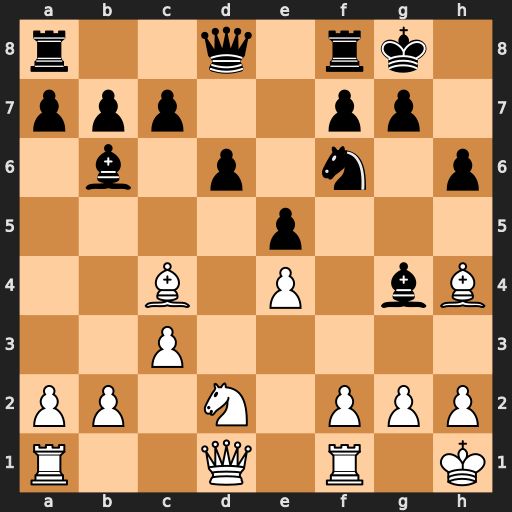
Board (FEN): r2q1rk1/ppp2pp1/1b1p1n1p/4p3/2B1P1bB/2P5/PP1N1PPP/R2Q1R1K
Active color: w
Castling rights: -
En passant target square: -
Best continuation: Bxf6 Bxd1 Bxd8